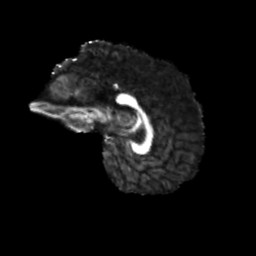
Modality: FA
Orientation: sagittal
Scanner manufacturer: siemens
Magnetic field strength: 3 T
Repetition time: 4 s
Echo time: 0.0594 s